Field crop: maize
Growth stage: 1
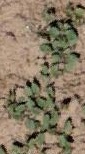
Species: convolvulus